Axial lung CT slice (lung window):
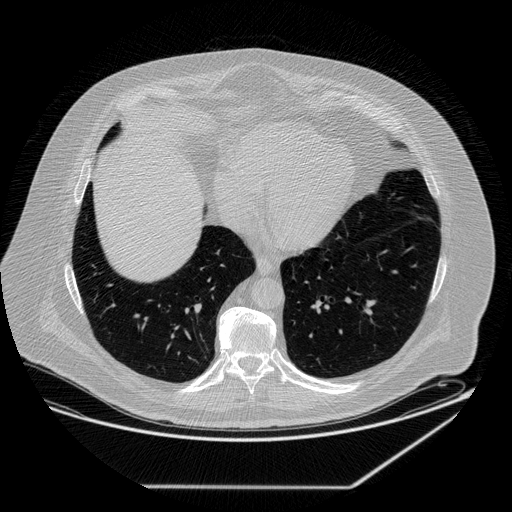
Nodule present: no